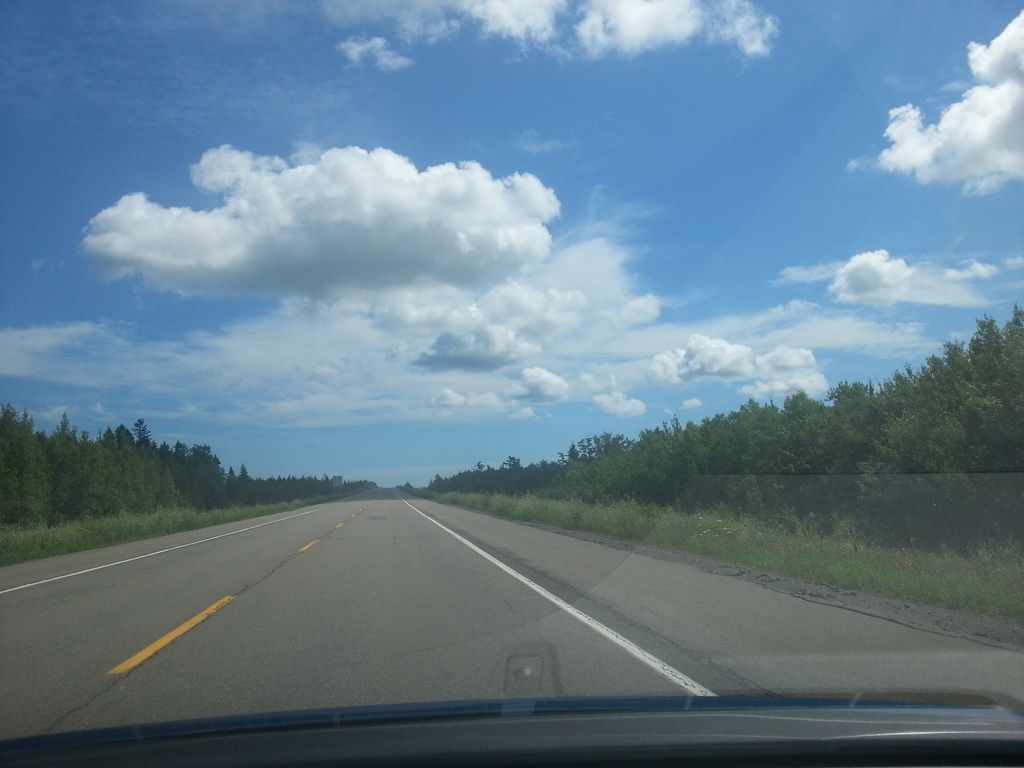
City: charlottetown